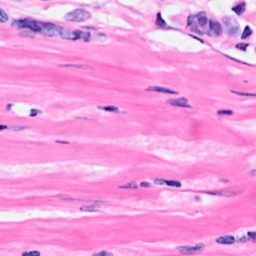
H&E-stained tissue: Breast